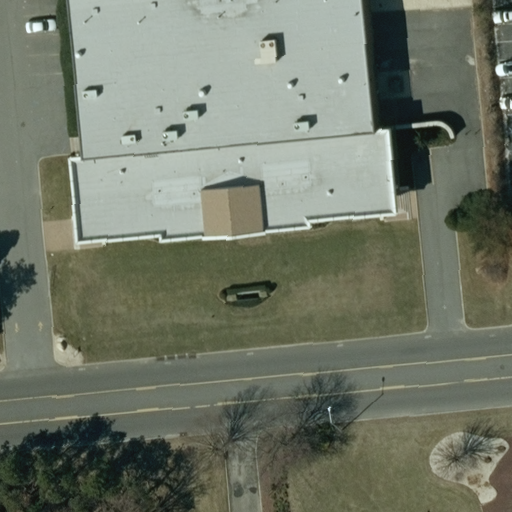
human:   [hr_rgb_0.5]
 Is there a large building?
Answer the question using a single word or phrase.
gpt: yes

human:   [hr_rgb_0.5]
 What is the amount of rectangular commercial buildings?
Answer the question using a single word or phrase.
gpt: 0

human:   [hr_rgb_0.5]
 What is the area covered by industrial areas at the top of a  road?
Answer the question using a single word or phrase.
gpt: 0m2

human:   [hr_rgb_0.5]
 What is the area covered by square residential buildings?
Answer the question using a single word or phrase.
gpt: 0m2

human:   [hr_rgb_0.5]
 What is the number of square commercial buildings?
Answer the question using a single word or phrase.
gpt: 0

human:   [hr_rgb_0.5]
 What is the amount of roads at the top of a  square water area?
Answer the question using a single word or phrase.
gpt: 0

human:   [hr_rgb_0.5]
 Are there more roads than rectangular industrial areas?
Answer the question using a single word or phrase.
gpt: yes

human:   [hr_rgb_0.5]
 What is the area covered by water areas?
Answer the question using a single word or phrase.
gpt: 0m2

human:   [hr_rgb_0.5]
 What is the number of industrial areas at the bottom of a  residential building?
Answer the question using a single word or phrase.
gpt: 0

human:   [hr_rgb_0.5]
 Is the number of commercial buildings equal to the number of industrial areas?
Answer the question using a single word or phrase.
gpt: yes

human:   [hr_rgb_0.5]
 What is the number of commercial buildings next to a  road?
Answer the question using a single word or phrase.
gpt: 1

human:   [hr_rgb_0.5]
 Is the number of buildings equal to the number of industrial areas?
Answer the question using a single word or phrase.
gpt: yes

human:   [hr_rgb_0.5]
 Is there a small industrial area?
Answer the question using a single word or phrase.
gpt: no

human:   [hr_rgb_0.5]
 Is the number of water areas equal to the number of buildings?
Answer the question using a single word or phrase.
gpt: no

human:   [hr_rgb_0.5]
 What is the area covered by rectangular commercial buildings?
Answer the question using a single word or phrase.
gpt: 0m2

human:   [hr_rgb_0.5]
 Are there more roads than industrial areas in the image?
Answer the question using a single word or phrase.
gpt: yes

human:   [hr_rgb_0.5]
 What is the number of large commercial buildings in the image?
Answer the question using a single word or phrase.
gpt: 1

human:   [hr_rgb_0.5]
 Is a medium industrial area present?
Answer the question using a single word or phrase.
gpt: no

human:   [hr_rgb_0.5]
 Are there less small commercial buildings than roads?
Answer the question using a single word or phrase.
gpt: yes

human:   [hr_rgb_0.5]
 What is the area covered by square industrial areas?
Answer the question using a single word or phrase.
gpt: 0m2

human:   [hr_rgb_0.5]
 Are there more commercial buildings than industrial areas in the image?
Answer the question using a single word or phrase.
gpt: no

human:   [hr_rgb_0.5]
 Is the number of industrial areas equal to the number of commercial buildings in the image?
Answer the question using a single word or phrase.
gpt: yes

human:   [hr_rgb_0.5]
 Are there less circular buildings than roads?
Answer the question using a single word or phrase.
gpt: yes

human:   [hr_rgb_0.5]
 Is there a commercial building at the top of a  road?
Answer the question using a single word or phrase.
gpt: yes

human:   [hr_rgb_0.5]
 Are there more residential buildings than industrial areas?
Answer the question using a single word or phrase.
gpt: no

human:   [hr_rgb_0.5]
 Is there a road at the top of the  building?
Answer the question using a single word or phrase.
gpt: no

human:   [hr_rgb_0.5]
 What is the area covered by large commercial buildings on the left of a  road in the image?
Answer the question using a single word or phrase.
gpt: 0m2

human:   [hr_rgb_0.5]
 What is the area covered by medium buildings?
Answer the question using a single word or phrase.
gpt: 0m2

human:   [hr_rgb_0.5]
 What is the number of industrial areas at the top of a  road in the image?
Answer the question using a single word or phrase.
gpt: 0

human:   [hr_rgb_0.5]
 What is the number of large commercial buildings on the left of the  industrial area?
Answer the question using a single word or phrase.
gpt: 0

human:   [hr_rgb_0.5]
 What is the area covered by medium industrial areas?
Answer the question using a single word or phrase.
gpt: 0m2

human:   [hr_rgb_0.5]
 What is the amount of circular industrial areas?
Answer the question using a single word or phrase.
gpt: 0

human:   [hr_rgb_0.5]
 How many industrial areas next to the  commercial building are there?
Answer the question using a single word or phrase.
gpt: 1

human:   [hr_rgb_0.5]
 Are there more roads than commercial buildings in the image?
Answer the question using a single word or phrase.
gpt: yes

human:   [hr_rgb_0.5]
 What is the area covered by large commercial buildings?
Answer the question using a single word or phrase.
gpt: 5238m2

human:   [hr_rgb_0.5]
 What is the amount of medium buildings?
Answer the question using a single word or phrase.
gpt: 0